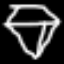
Label: diamond